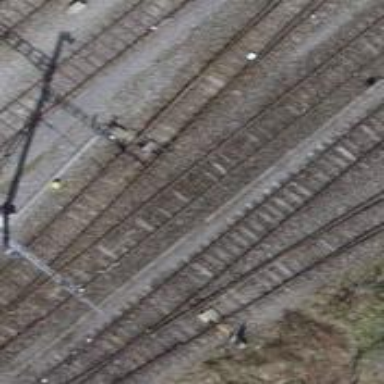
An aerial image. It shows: Single-track railway siding with electrified contact lines.